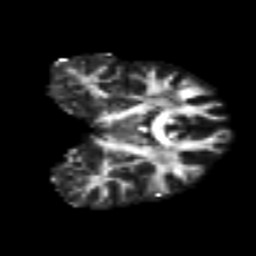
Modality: FA
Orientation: coronal
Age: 37
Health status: ill
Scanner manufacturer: philips
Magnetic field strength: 3 T
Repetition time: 9 s
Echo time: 0.127 s